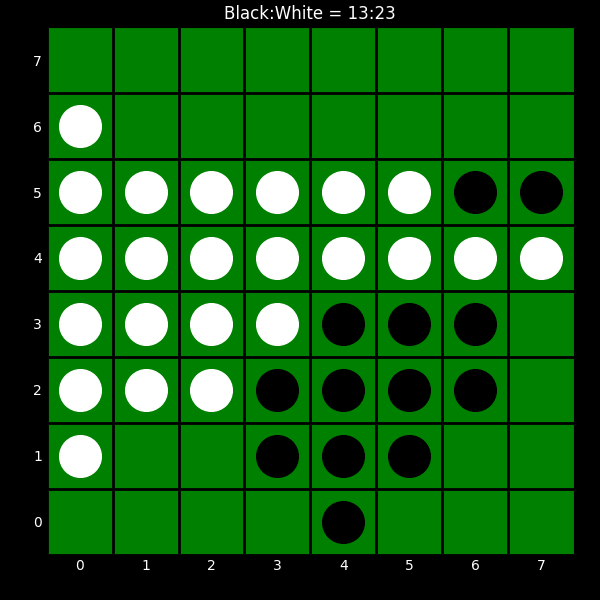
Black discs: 13
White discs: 23